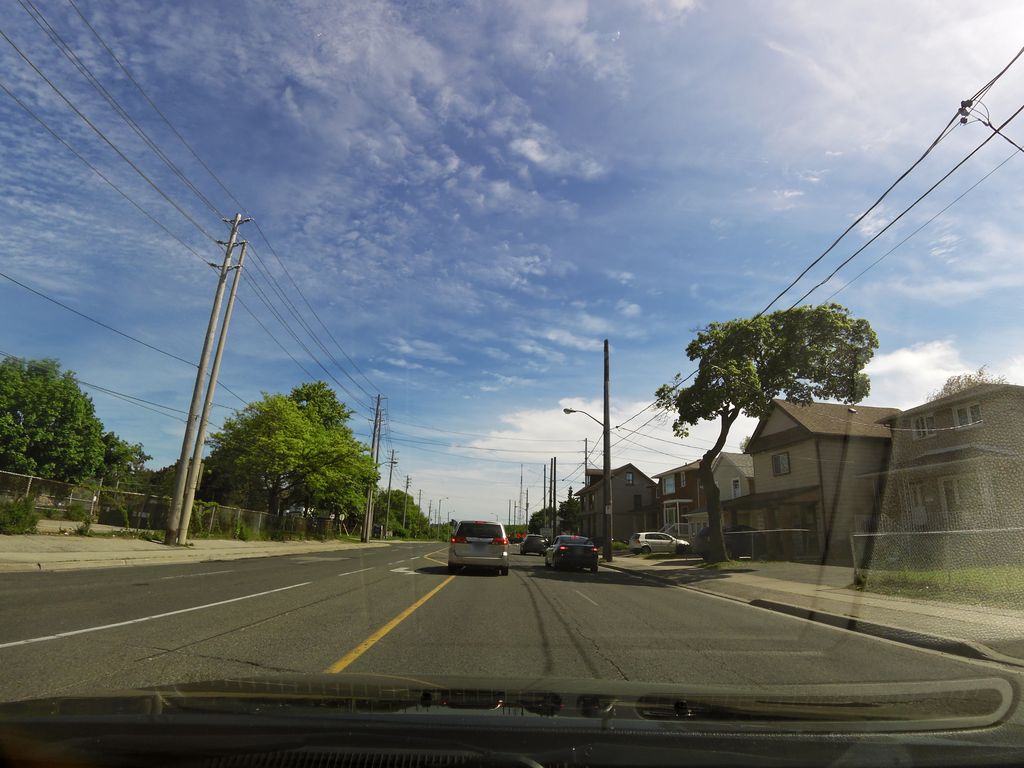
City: toronto